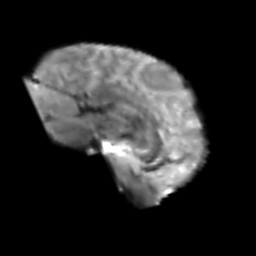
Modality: T2w
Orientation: sagittal
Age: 58
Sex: male
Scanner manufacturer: siemens
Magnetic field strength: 3 T
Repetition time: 6.1 s
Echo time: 0.101 s